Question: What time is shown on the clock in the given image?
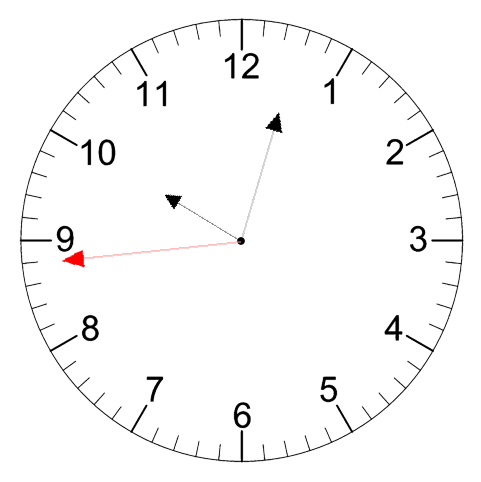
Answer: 10:02:44